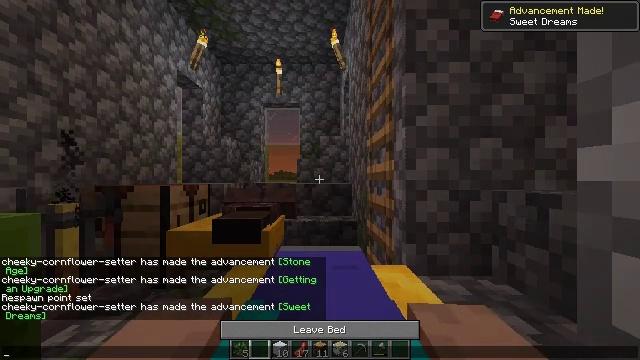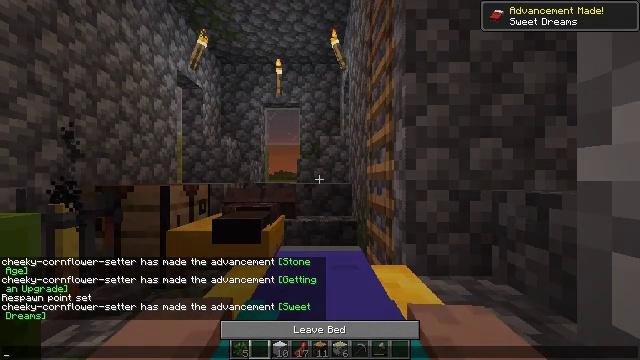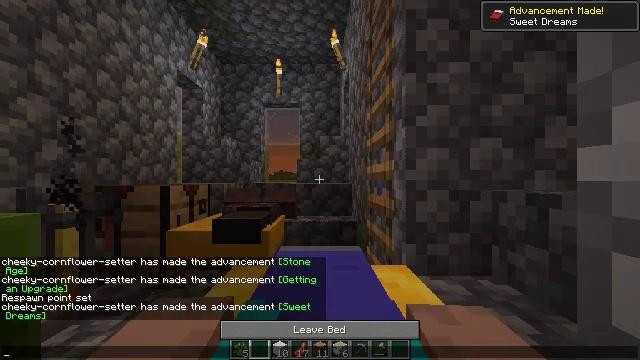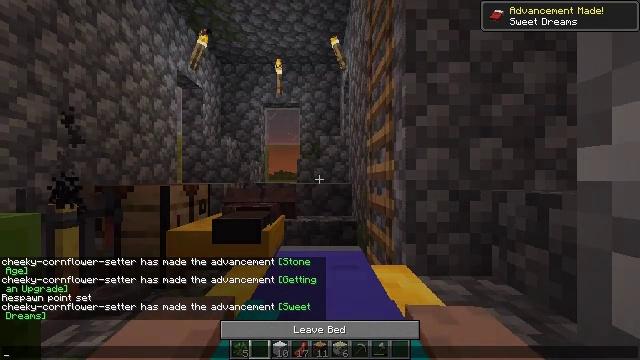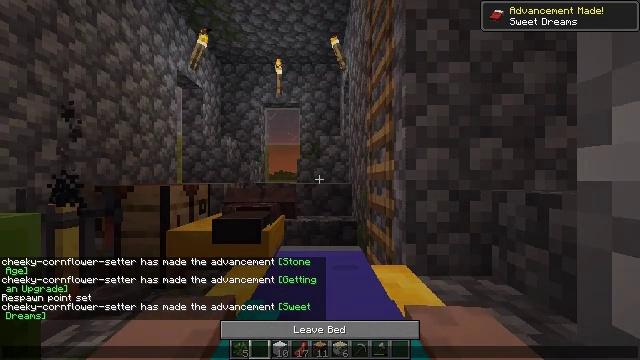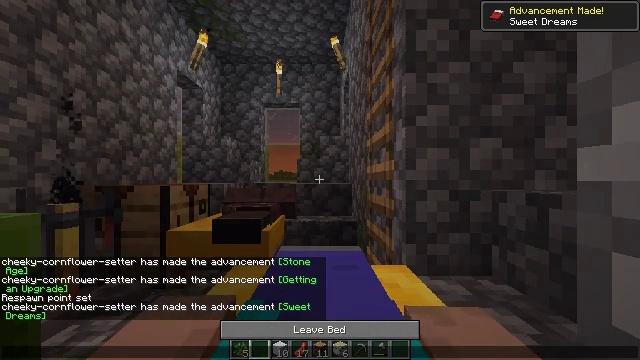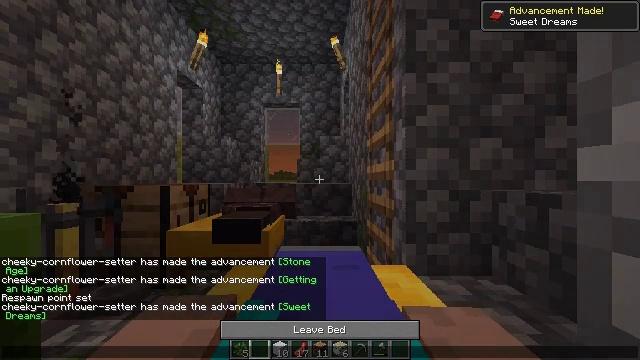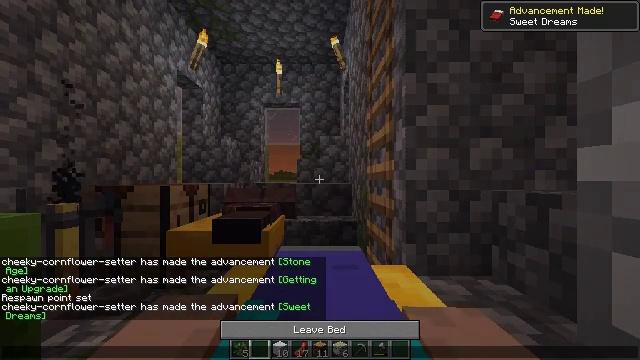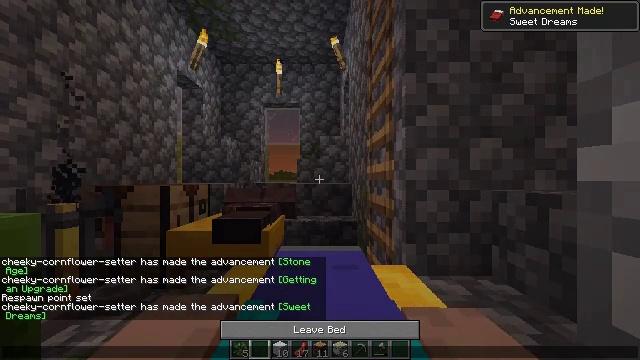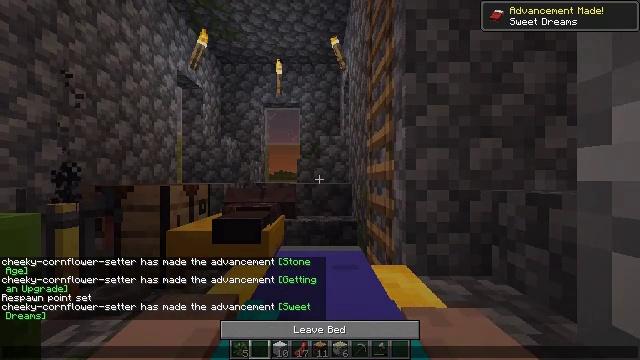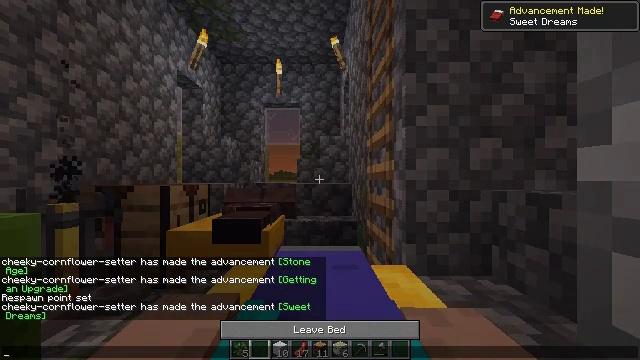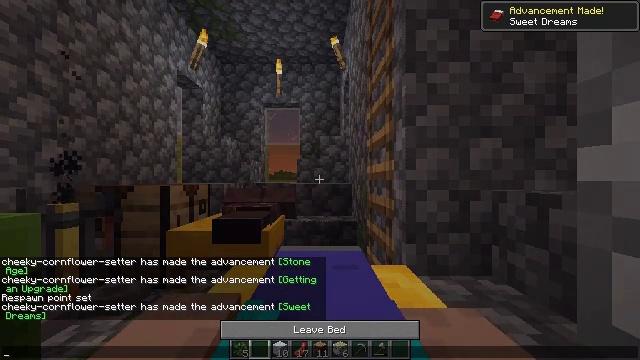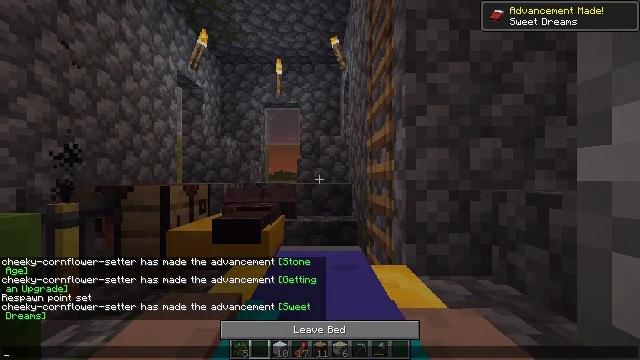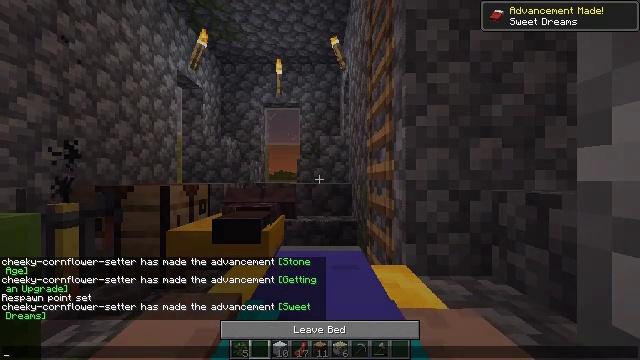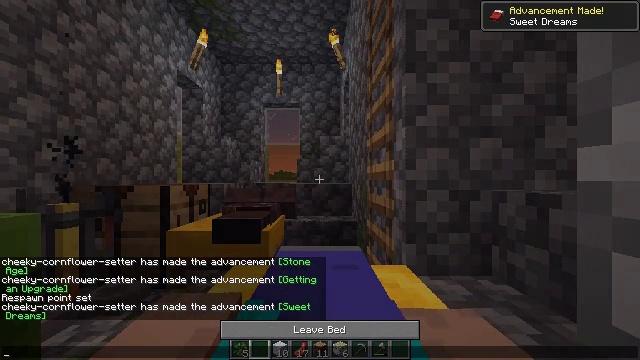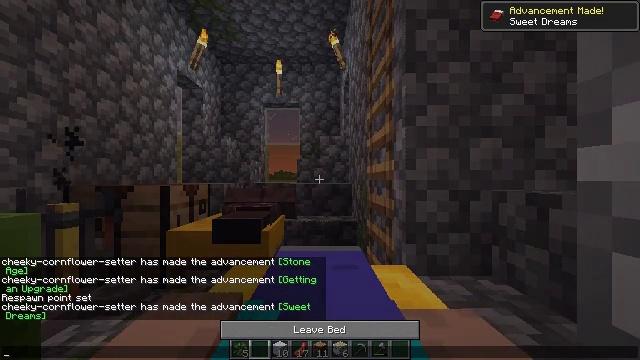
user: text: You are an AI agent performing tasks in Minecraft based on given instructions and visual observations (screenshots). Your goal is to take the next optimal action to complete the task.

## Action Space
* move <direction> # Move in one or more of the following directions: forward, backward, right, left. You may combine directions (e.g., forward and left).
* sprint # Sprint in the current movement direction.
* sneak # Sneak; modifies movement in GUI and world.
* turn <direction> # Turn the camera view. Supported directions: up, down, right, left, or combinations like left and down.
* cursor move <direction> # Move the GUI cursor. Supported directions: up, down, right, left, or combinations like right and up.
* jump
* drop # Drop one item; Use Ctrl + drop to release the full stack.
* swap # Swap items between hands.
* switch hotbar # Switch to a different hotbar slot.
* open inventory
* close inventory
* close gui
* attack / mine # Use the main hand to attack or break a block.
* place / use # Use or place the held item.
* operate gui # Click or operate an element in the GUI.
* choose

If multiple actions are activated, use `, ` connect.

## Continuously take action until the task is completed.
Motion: motion action
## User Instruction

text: Gather the yellow bed by attacking it.
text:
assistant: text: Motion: no_op
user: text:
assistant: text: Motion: no_op
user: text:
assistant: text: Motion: no_op
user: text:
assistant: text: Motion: no_op
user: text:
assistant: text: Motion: no_op
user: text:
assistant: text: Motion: no_op
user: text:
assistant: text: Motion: no_op
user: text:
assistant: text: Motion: no_op
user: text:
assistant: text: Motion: no_op
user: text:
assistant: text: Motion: no_op
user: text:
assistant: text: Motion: no_op
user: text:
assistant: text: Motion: no_op
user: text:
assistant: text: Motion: no_op
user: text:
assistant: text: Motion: no_op
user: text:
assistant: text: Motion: no_op
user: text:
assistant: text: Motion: no_op
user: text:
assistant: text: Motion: no_op
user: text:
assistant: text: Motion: no_op
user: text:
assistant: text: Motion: no_op
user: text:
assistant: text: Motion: no_op
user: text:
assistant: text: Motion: no_op
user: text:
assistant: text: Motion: no_op
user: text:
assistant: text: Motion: no_op
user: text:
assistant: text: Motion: no_op
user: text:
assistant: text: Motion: no_op
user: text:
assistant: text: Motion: no_op
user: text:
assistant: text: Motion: no_op
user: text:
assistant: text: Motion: no_op
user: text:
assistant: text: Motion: no_op
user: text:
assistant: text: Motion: no_op